Aerial crown-view tile of a tropical tree (Barro Colorado Island, Panama), acquired 20241112:
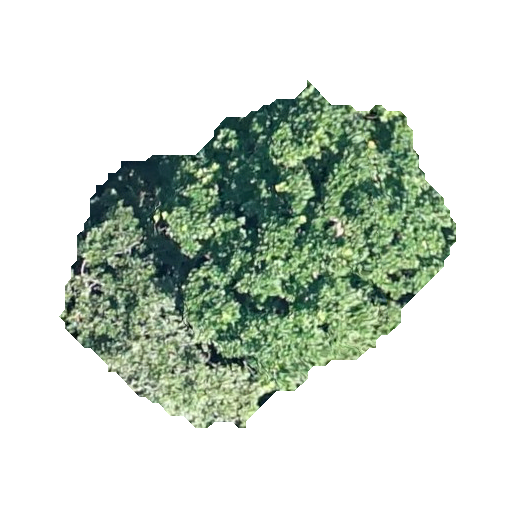
Species: Anacardium excelsum
GBIF accepted scientific name: Anacardium excelsum
Crown area: 135.461 m²